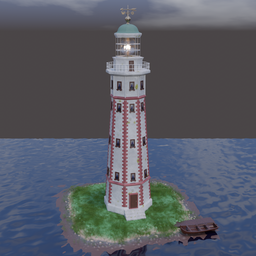
Label: architecture